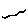
Label: line